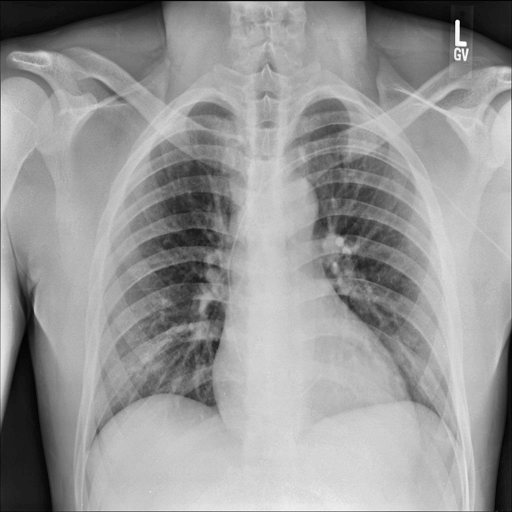
Finding: NORMAL